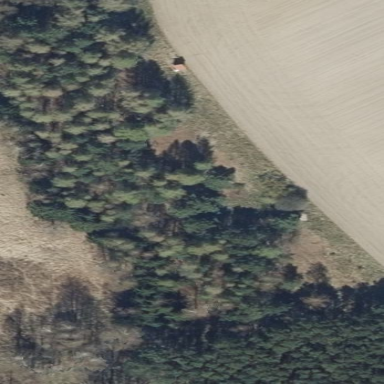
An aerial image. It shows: Mixed deciduous woodland area with variety of trees.